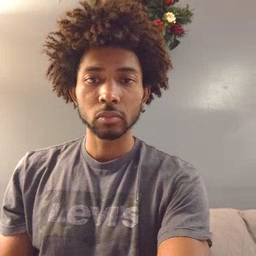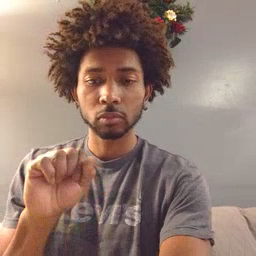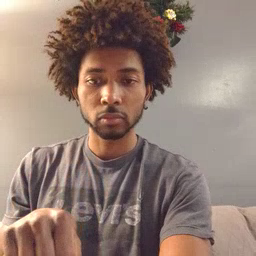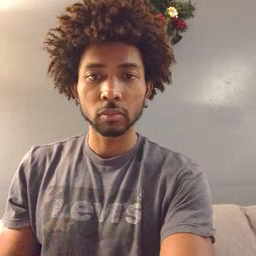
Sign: can